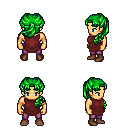
a pixel art fantasy rpg character, male body template, human, tanned skin, maroon tunic, magenta pants, green princess hairstyle, brown shoes, four views (front, back, left, right), 2x2 character sprite sheet, small pixel art, hard edges, no anti-aliasing